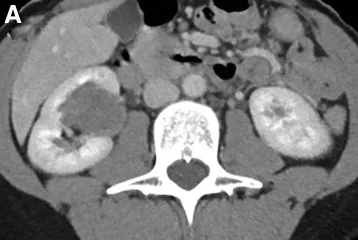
CT scan with axial.
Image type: radiology (ct)